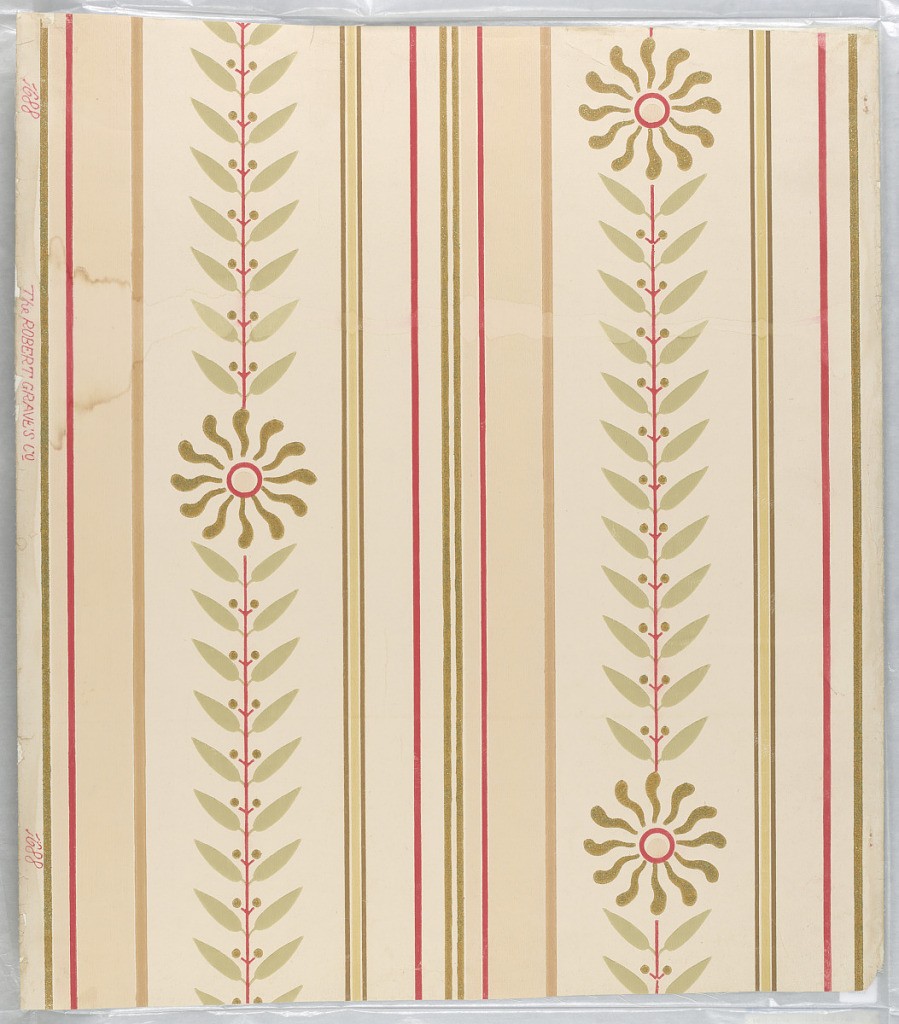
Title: Frieze
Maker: Robert Graves Co., New York, New York
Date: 1890–1900
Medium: Machine-printed paper, mica
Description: Tan, cream and red stripes with whirls and conventional olive design. Mica finish.